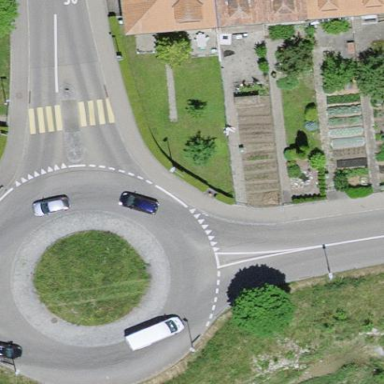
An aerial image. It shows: Roundabout at primary highway.